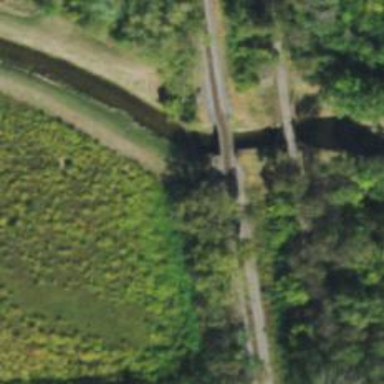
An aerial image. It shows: Beam bridge carrying railway tracks.